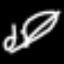
Label: leaf